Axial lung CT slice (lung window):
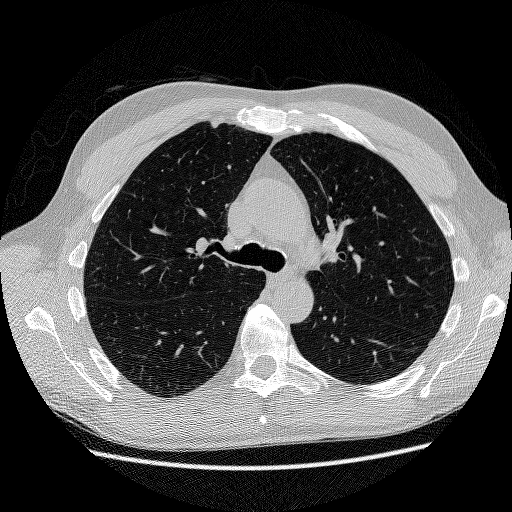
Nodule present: no